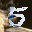
Label: 5